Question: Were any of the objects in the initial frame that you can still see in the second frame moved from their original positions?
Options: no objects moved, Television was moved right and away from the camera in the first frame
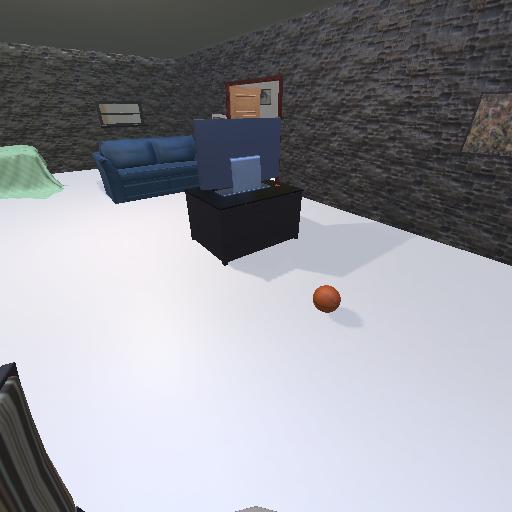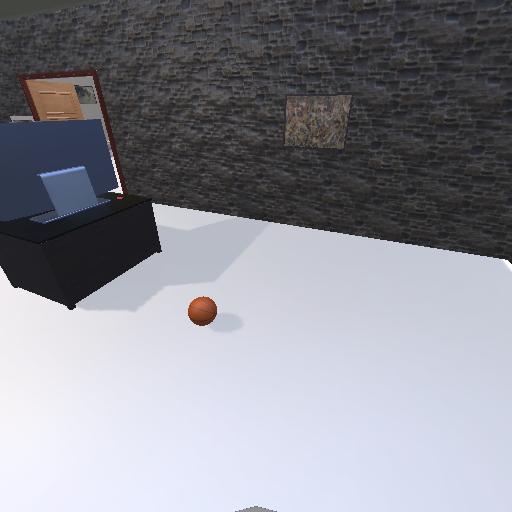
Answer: no objects moved